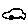
Label: car